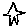
Label: star